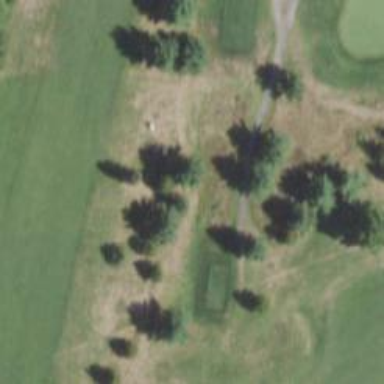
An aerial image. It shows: Path for both roads and golfers.